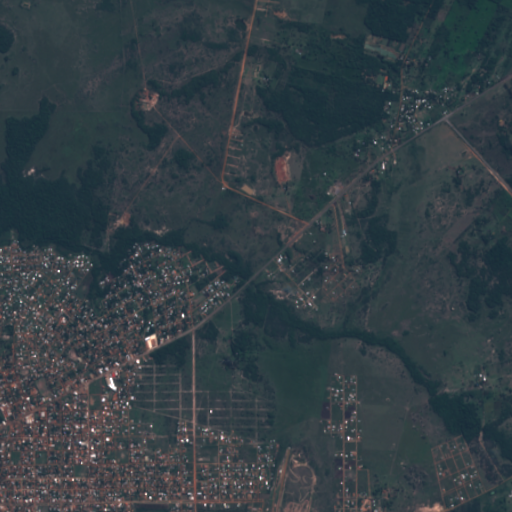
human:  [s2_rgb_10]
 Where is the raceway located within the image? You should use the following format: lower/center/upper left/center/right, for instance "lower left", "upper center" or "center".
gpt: The raceway is located in the lower center of the image.
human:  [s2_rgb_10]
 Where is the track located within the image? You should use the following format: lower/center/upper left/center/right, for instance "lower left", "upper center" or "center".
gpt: The track is located in the lower center of the image.
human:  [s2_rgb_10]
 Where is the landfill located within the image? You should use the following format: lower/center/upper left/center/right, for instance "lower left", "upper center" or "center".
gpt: There is no landfill in the image.